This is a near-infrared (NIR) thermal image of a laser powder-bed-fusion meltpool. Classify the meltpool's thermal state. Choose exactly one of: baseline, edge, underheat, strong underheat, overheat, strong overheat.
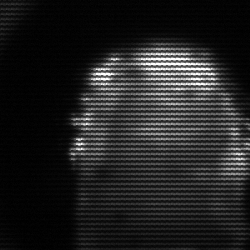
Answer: baseline